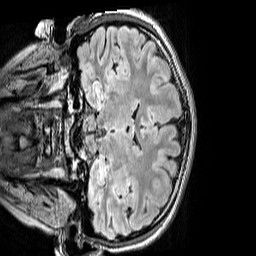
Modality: FLAIR
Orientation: coronal
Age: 11
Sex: female
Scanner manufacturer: siemens
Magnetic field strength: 3 T
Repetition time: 5 s
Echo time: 0.388 s